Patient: sex F, age 28
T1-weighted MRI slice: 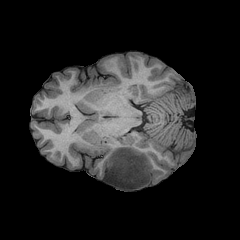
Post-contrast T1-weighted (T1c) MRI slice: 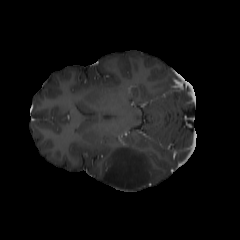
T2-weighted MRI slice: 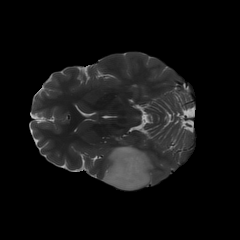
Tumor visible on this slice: yes
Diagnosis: Astrocytoma, IDH-mutant
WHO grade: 2